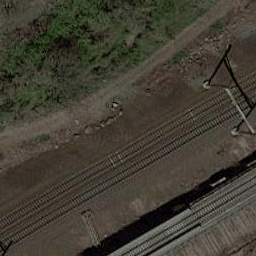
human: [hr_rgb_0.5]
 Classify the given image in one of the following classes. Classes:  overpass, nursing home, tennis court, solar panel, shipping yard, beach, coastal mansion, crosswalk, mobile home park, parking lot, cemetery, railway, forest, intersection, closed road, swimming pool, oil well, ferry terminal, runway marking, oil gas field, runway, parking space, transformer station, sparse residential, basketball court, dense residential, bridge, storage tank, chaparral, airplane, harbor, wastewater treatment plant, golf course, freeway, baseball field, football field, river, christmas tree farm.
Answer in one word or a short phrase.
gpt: railway